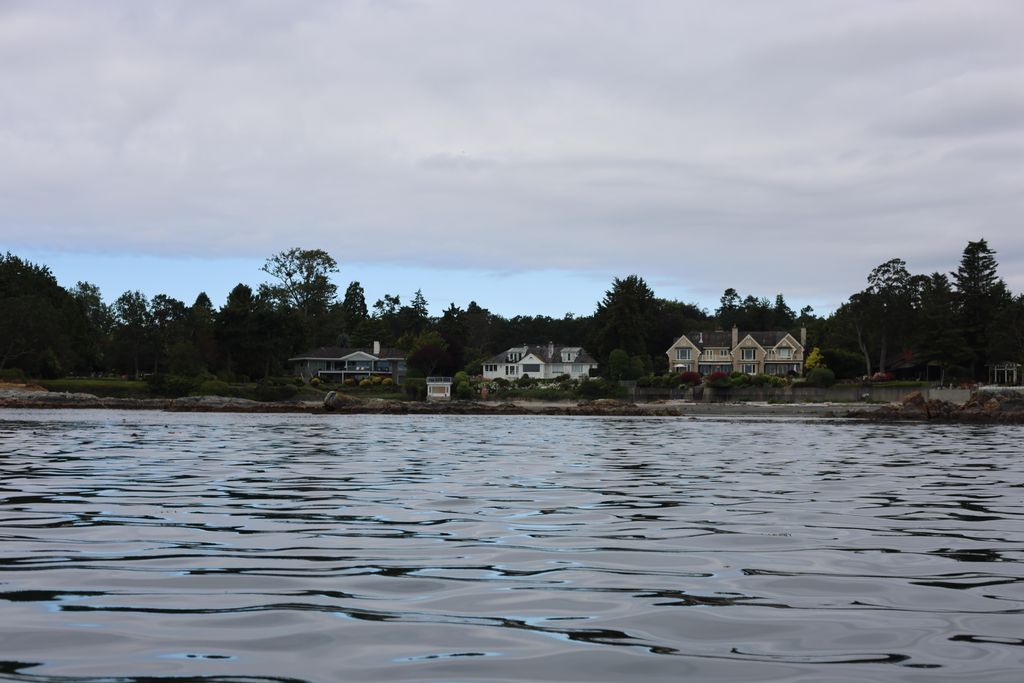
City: victoria